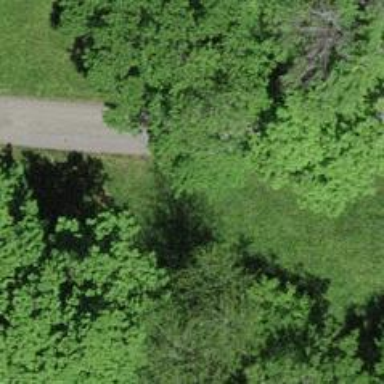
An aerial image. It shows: Brown bench in the vicinity.